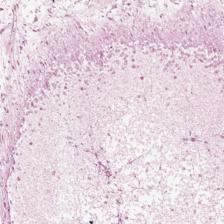
Label: Non-Viable-Tumor